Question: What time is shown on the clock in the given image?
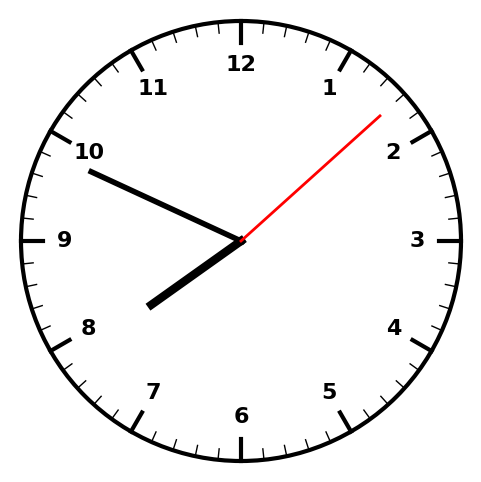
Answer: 07:49:08